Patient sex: M
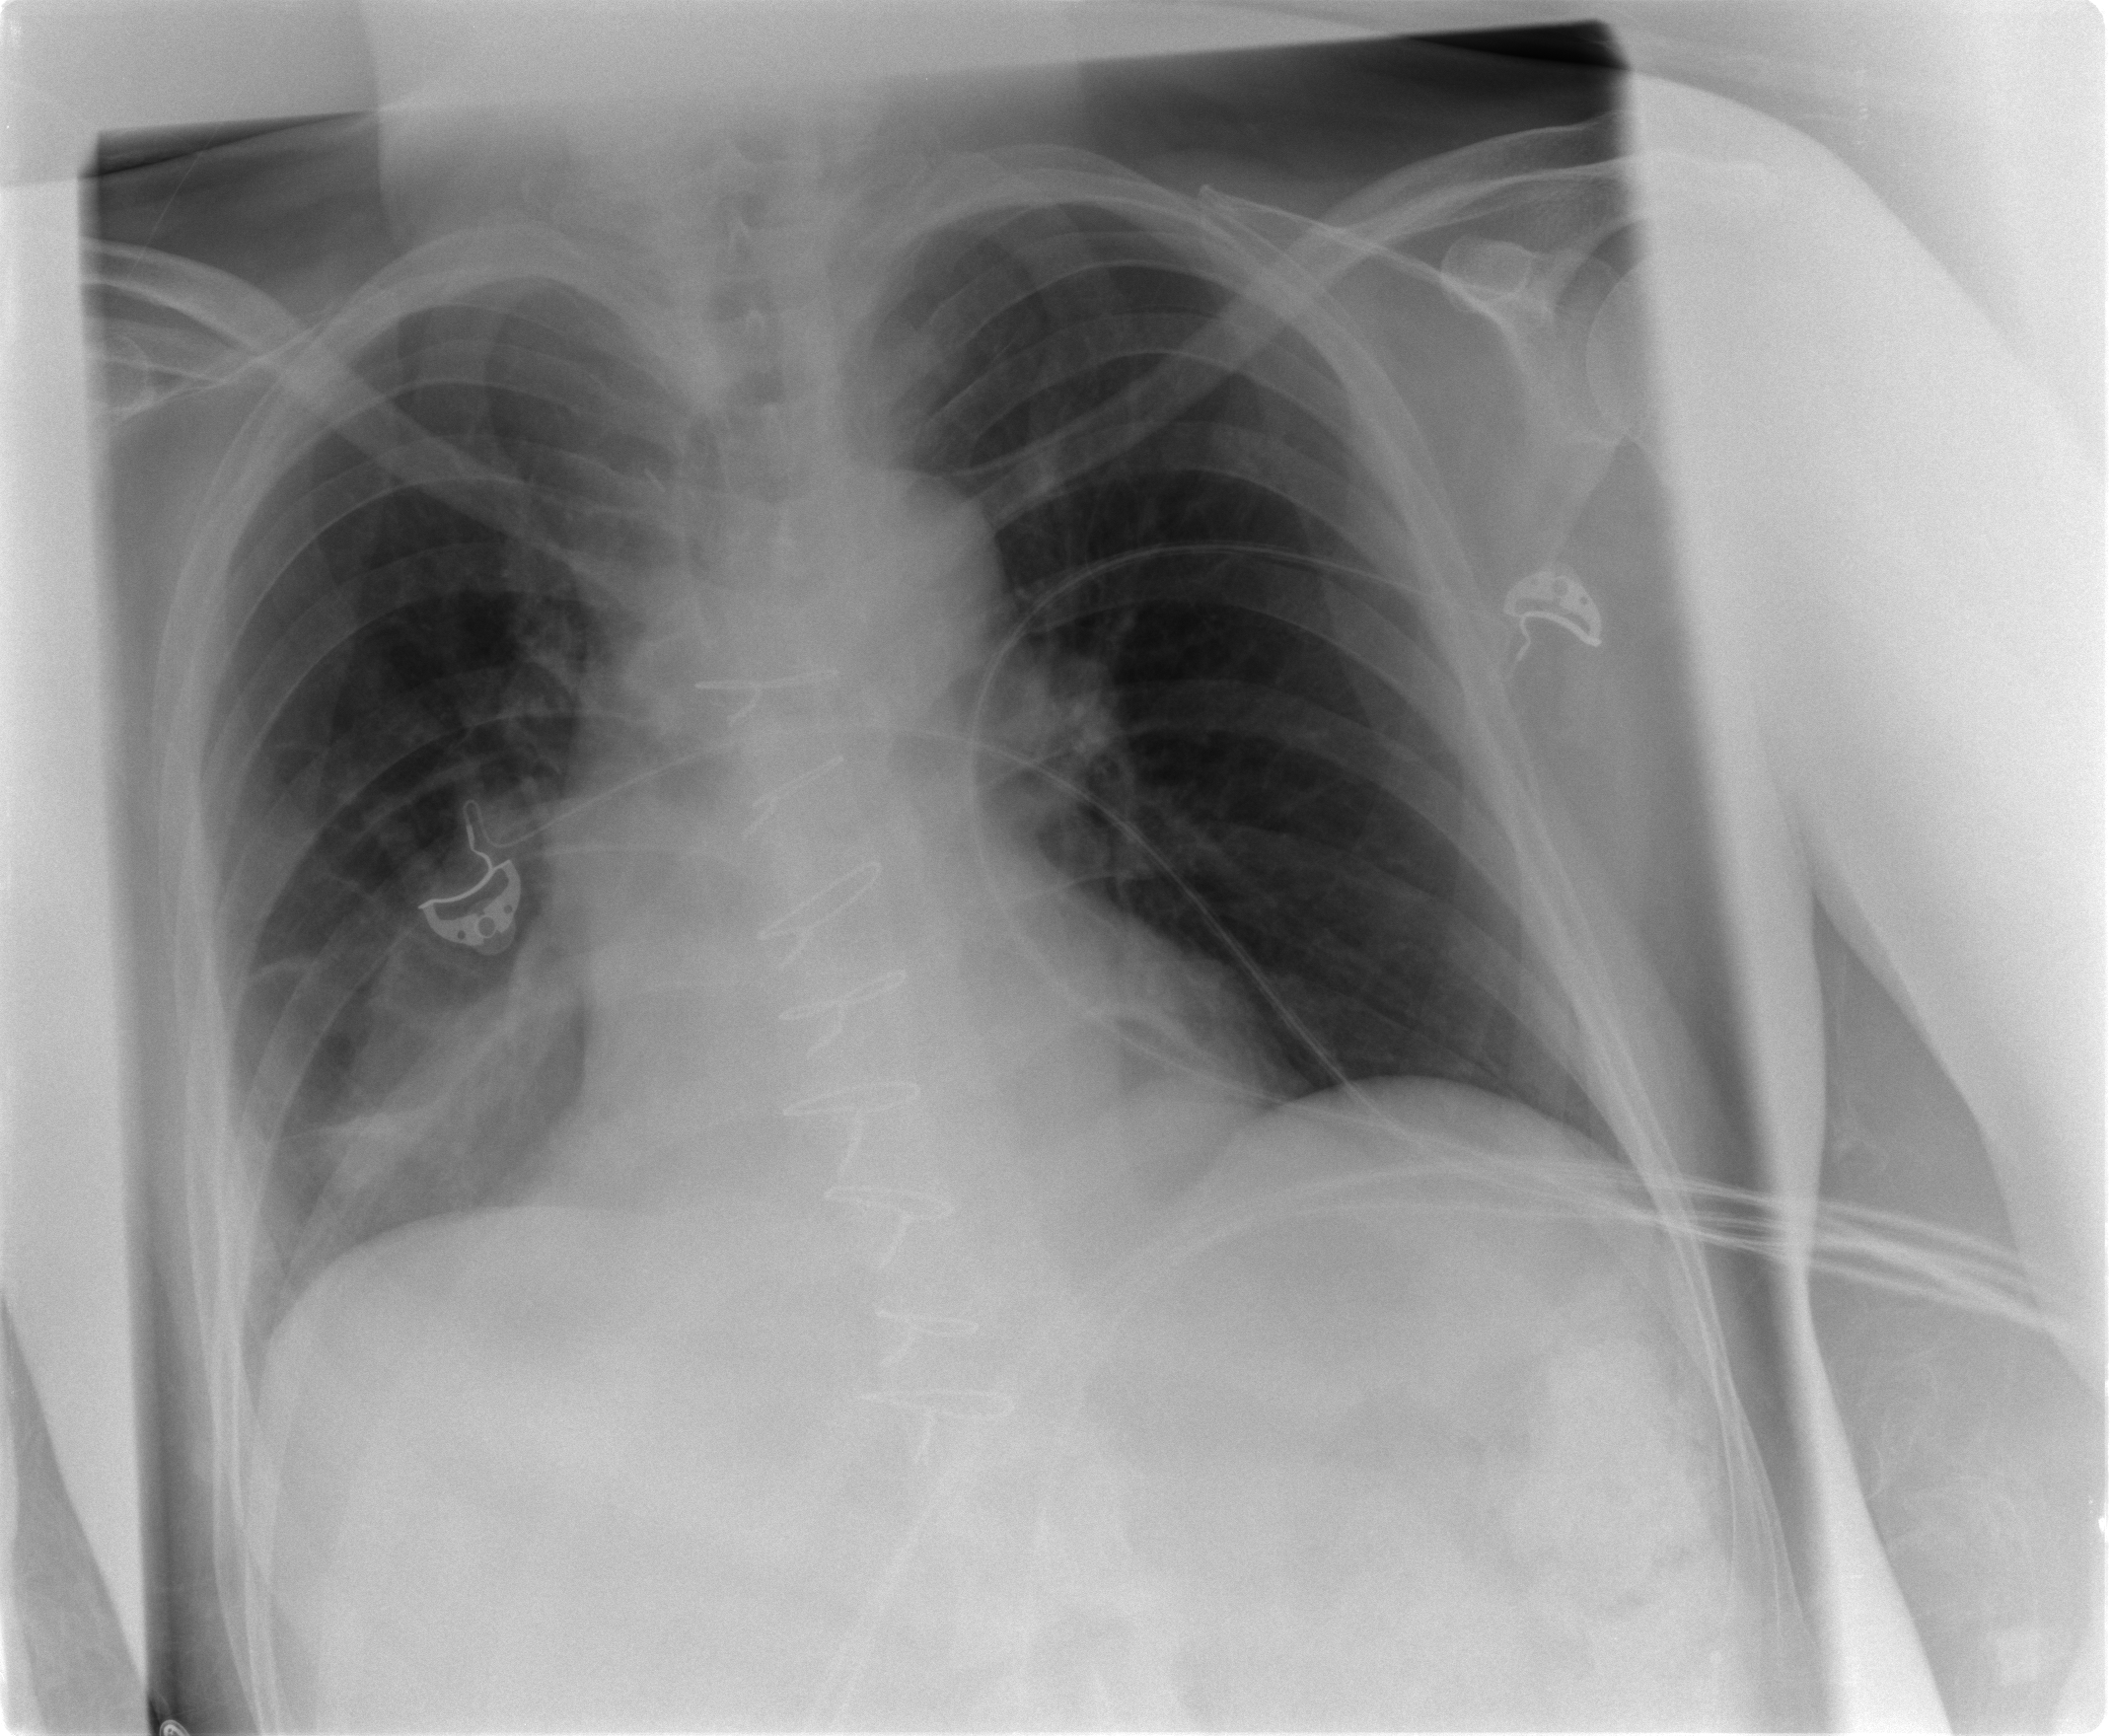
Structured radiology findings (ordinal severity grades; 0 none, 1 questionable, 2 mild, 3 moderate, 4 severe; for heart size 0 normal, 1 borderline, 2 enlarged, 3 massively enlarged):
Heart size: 0
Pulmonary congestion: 1
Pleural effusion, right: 2
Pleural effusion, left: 0
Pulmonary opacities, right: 0
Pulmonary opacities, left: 0
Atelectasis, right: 2
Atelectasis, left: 1